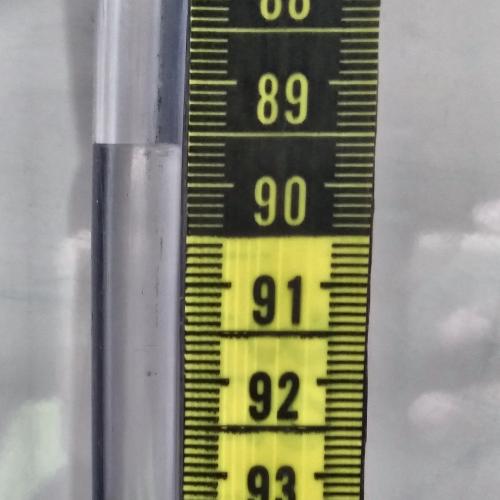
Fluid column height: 89.6 cm